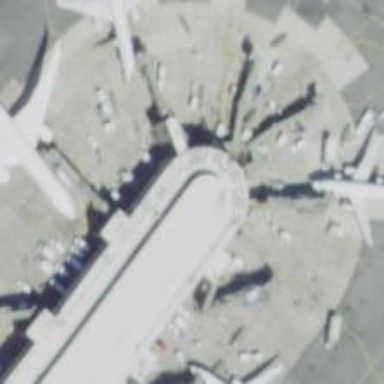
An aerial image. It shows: Airport gate.